The plot shows how the frequency content of a bearing vibration signal evolves over time (STFT spectrogram). Based on the visible evidence, which condition applies: normal, inner_race, outer_race, ball?
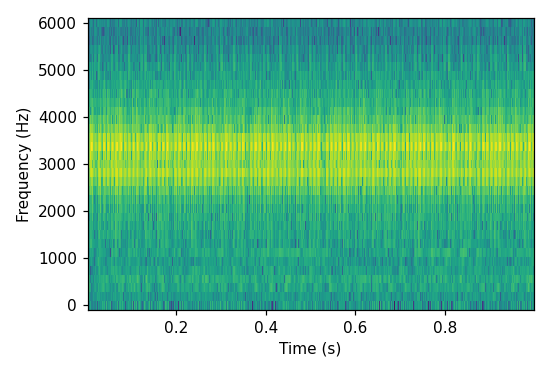
Answer: outer_race